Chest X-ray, PA view. Patient: 63 years old, sex M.
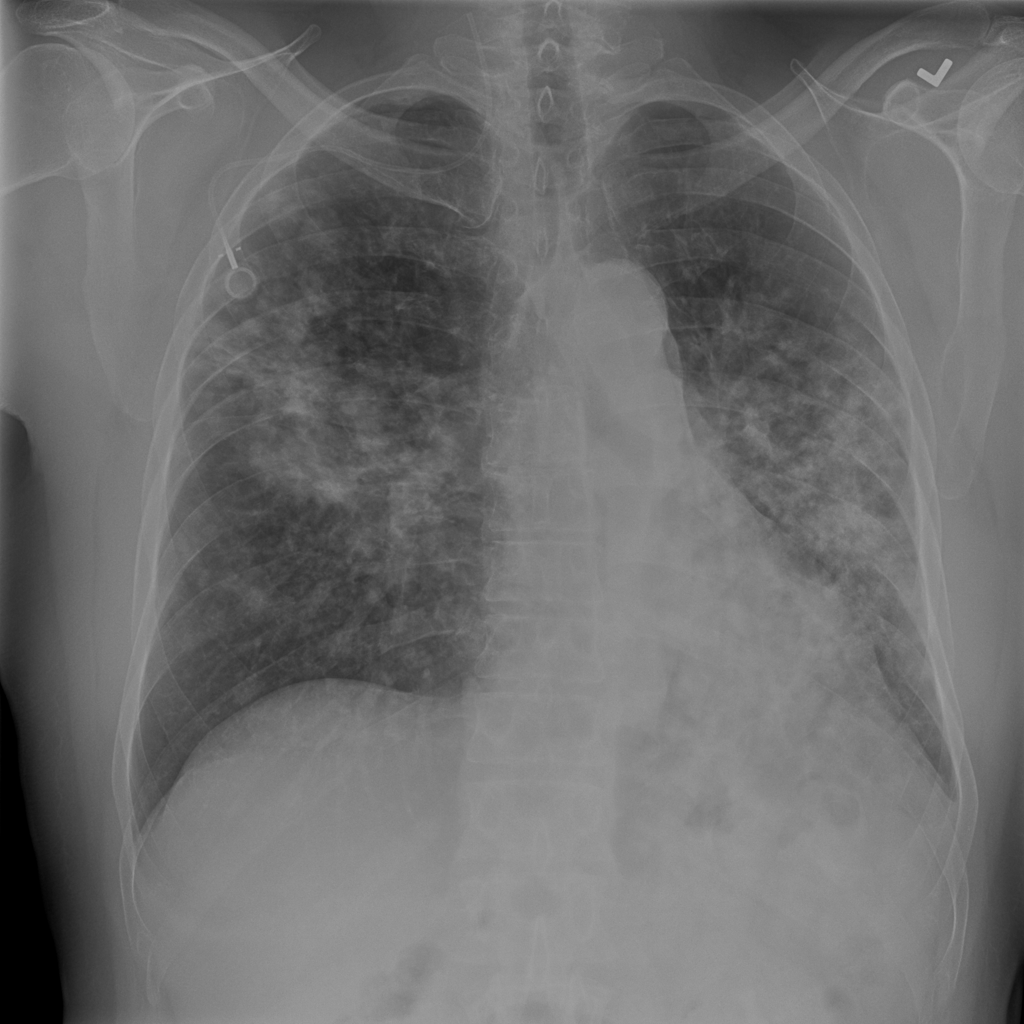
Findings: Nodule